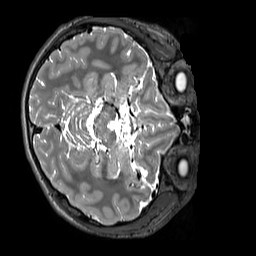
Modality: T2w
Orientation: axial
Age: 12
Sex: male
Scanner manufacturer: siemens
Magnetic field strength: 3 T
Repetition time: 3.2 s
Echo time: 0.408 s